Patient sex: F
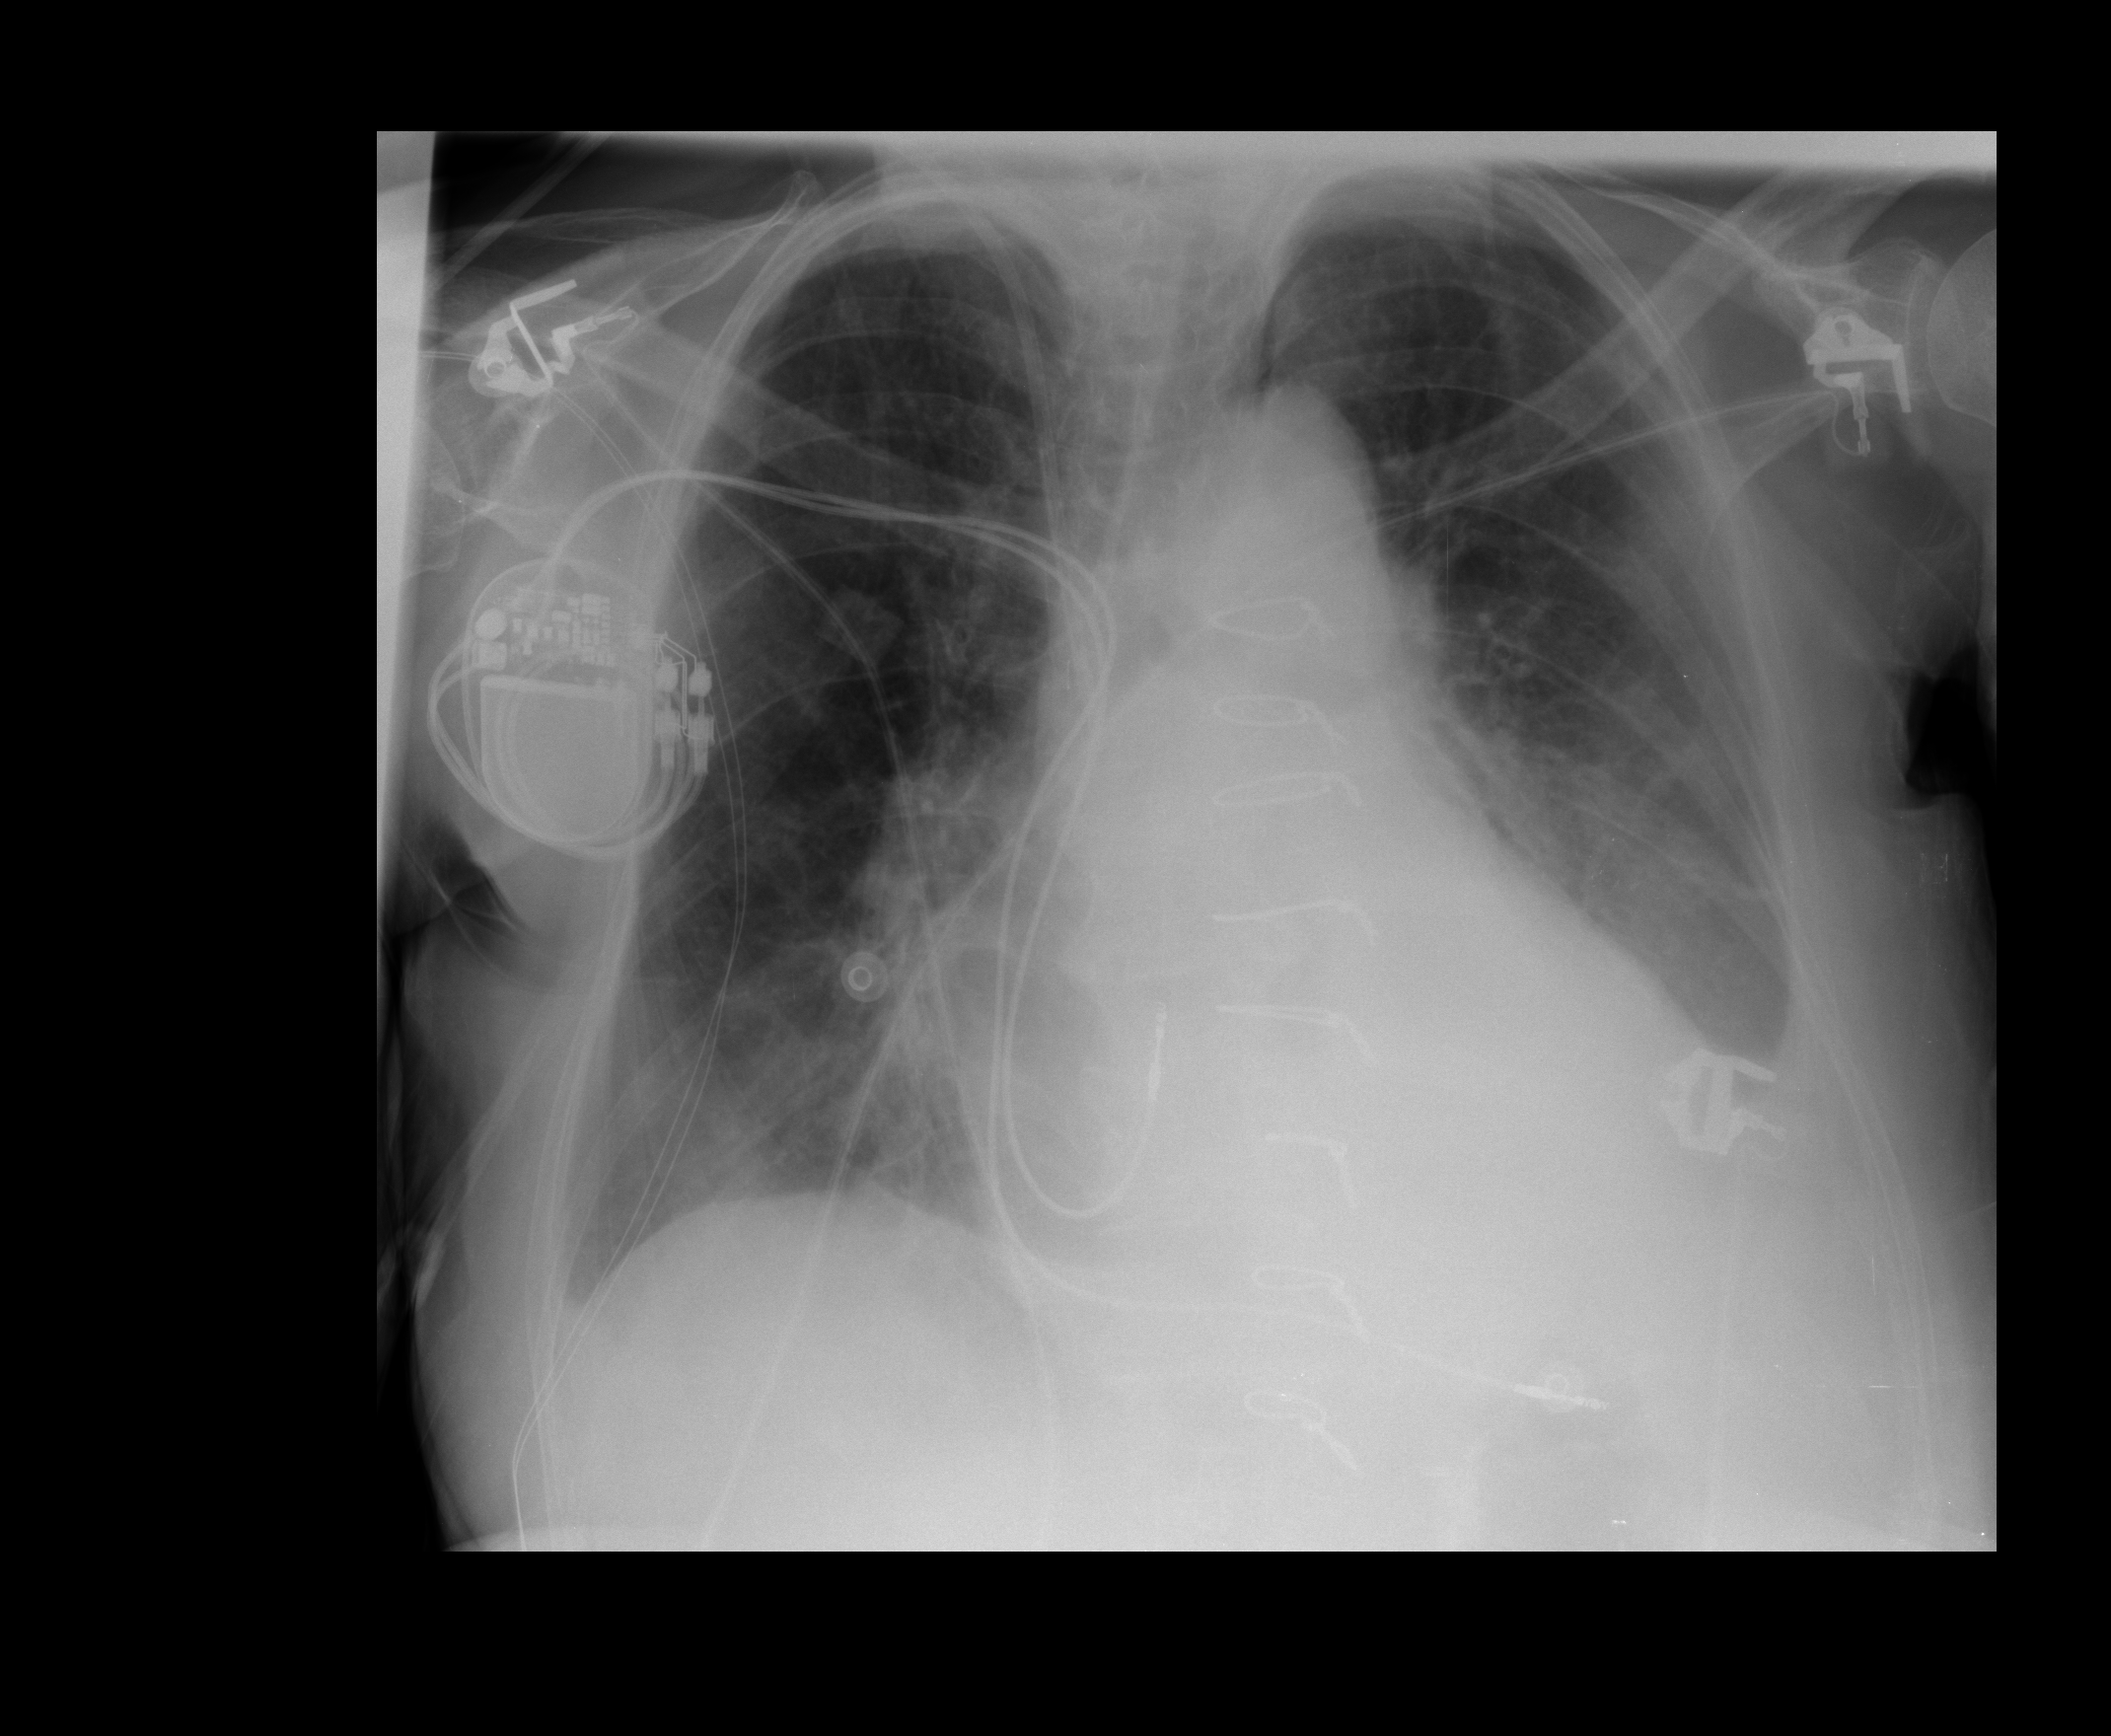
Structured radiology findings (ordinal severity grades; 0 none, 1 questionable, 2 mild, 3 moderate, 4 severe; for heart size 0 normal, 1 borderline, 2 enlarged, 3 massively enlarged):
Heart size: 2
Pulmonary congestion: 2
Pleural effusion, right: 1
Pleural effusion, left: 2
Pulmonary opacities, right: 1
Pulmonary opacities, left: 0
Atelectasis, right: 2
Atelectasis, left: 2